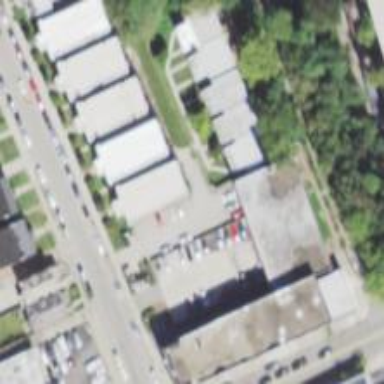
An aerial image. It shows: Commercial building with unique double saltbox roof shape.